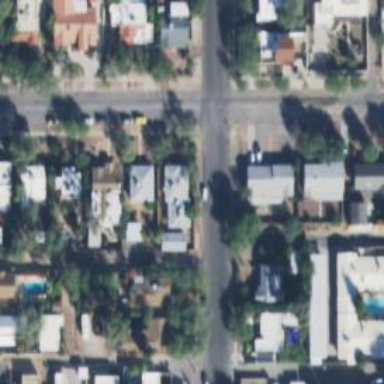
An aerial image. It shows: Alley classified as service road.